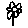
Label: flower